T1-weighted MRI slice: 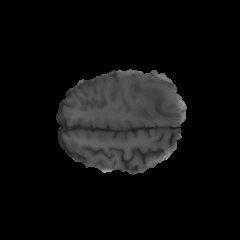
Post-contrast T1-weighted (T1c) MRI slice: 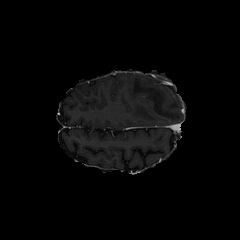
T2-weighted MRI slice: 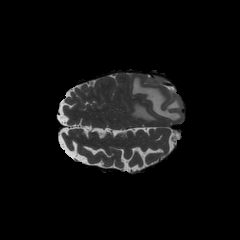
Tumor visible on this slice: yes